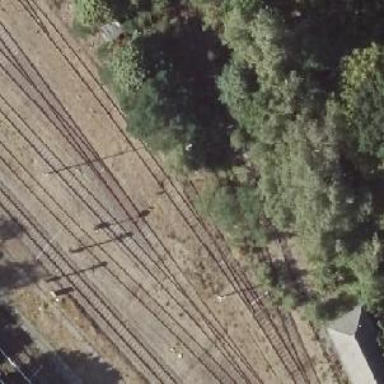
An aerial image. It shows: Disused railway yard with one track.